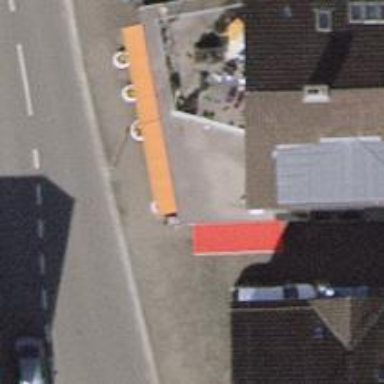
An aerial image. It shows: Convenience shop.